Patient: sex M, age 60
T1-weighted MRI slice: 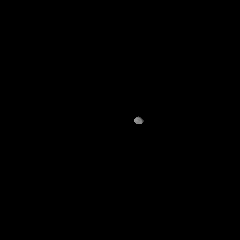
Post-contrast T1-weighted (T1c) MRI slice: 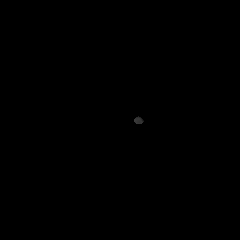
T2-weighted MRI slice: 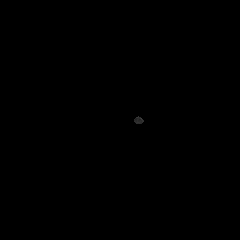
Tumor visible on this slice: no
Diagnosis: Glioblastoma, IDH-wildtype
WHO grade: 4